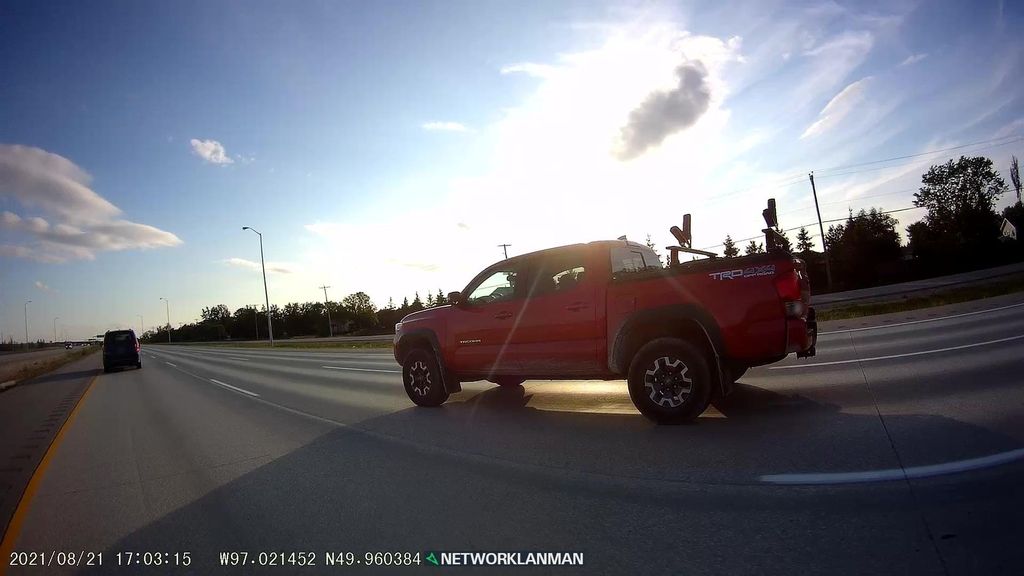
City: winnipeg